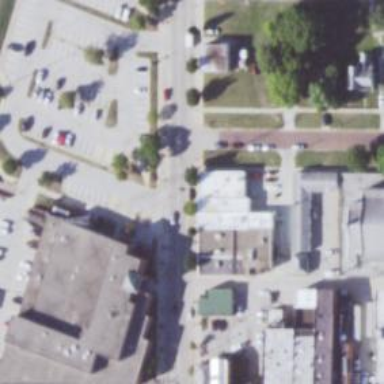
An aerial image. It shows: Police building.